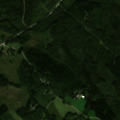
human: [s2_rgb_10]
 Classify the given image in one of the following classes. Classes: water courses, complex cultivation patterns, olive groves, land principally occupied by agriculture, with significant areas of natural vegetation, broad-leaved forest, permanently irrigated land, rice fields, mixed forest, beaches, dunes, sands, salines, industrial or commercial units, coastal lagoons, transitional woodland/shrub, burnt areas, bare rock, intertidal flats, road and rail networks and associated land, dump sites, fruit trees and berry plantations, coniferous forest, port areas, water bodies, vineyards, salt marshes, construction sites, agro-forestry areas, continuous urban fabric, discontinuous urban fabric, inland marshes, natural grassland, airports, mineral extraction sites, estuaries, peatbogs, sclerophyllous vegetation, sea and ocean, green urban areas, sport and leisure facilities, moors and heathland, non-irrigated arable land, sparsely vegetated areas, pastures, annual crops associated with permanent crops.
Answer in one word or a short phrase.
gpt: coniferous forest, mixed forest